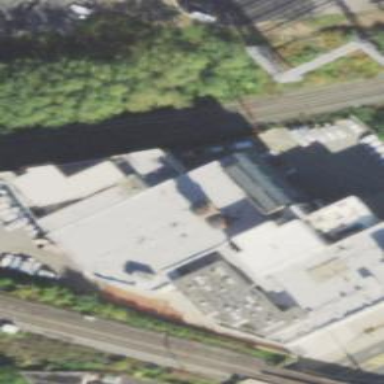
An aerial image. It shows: Building used for storage rental.